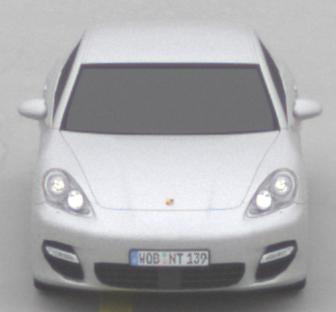
Make: Porsche
Model: Panamera
Detailed model: Panamera (970)
Model produced from: 2010/05
Model produced until: 2013/04
Doors: 5
Color: white
Road condition: dry road
Daytime: midday
Contrast: low contrast